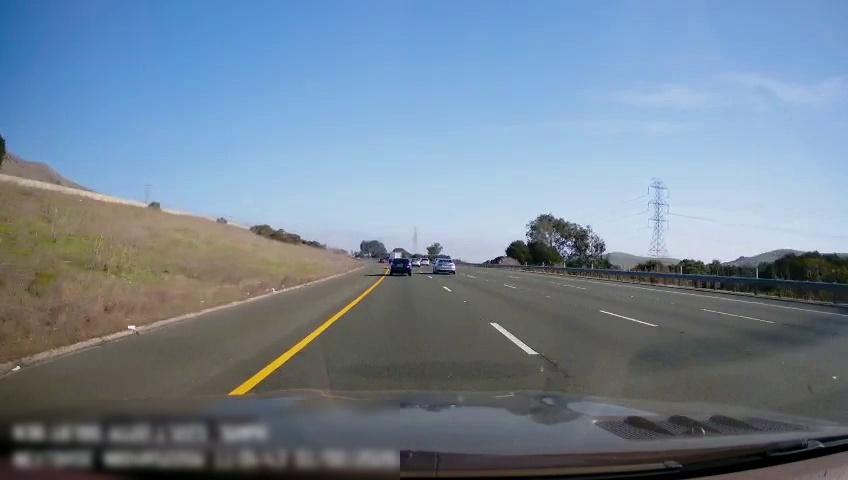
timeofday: Day
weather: Sunny
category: Drivable Space
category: Vehicles | Other LV
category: Vehicles | Car
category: Vehicles | Car
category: Vehicles | SUV
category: Vehicles | Car
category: Lanes | Current Lane
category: Lanes | Current Lane
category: Lanes | Alternate Lane
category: Lanes | Alternate Lane
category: Lanes | Alternate Lane